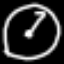
Label: clock